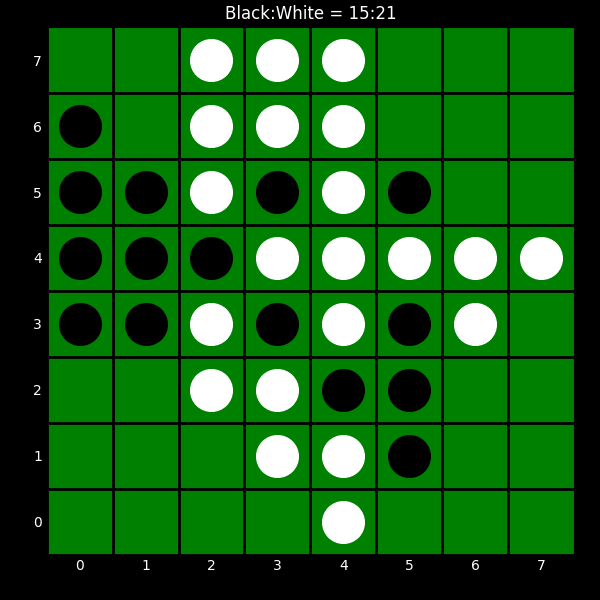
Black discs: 15
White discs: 21